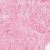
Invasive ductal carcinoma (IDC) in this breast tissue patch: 0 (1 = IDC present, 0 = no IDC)